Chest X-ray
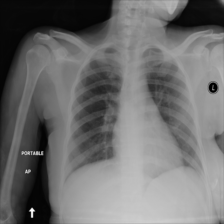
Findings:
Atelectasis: negative
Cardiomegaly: negative
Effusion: negative
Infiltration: positive
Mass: negative
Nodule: negative
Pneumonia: negative
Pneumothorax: negative
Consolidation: negative
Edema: negative
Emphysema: negative
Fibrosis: negative
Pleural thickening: negative
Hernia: negative